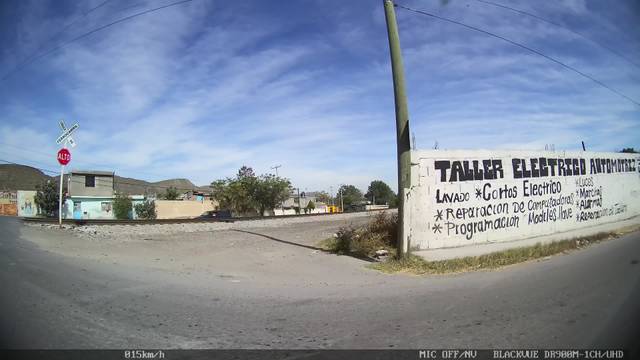
Region: Mexico
Coordinates: 25.396, -101.03